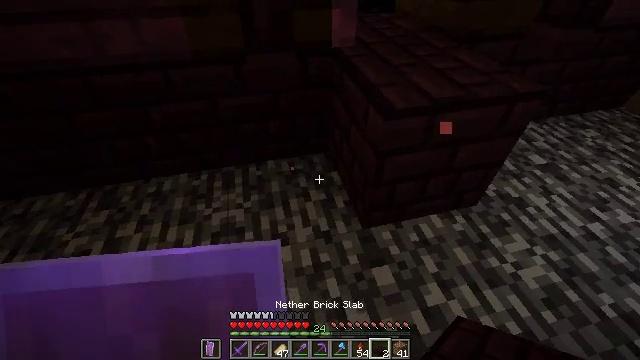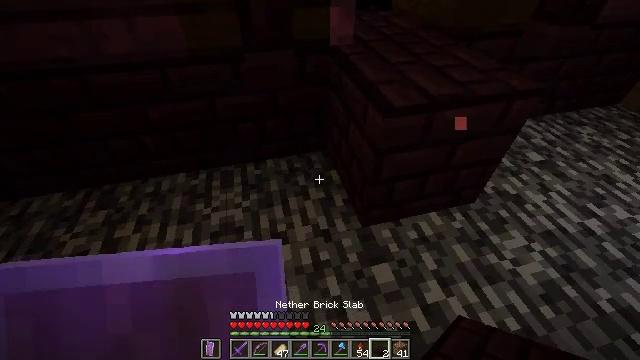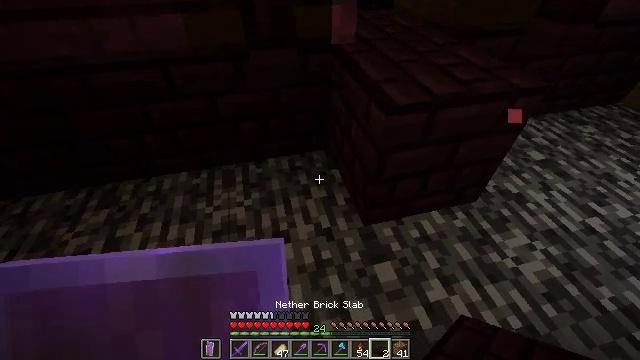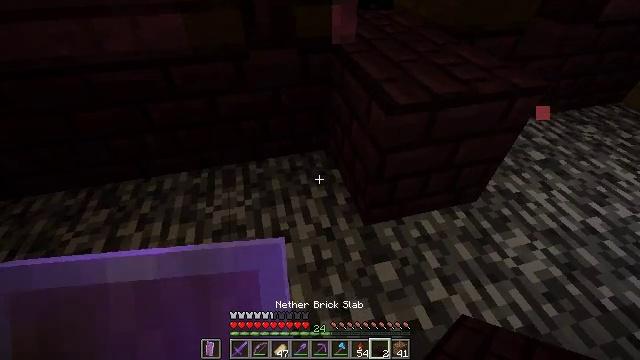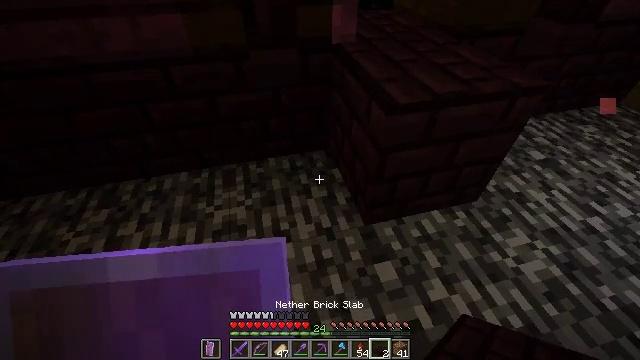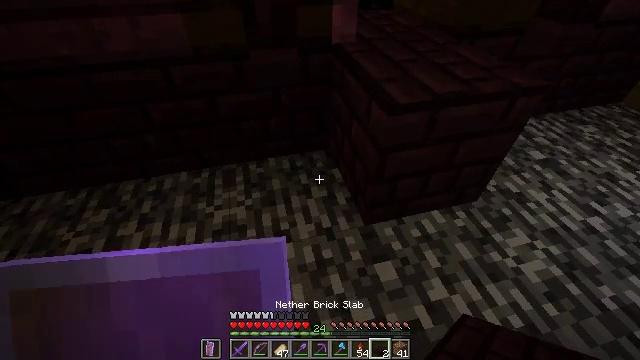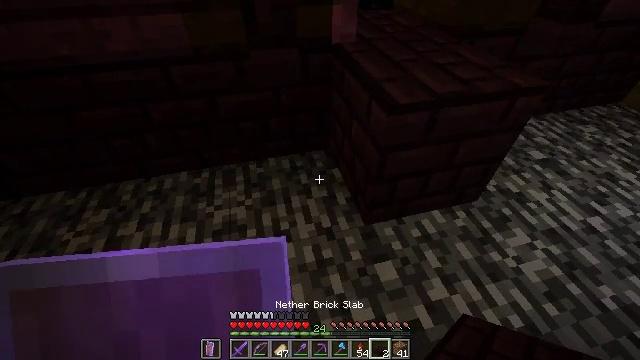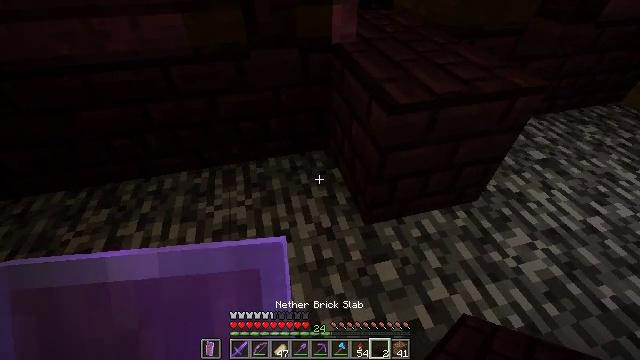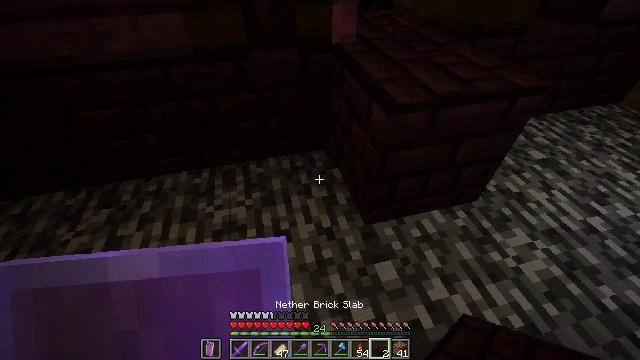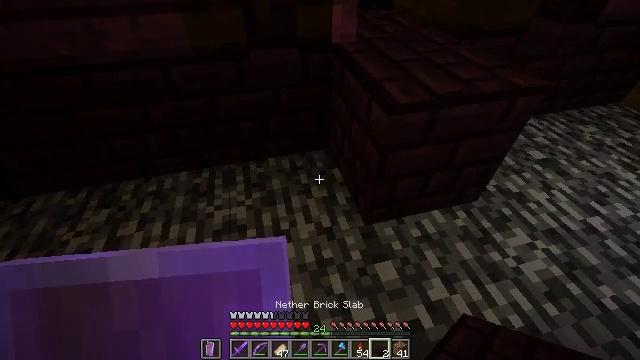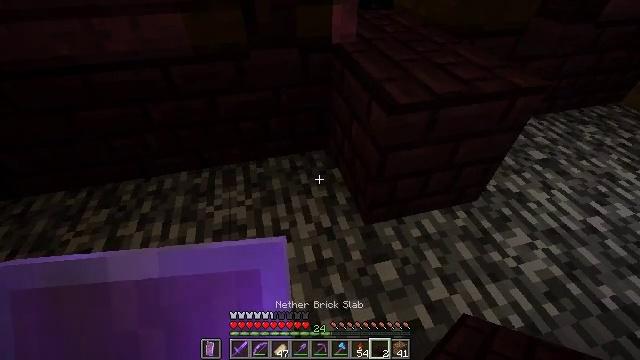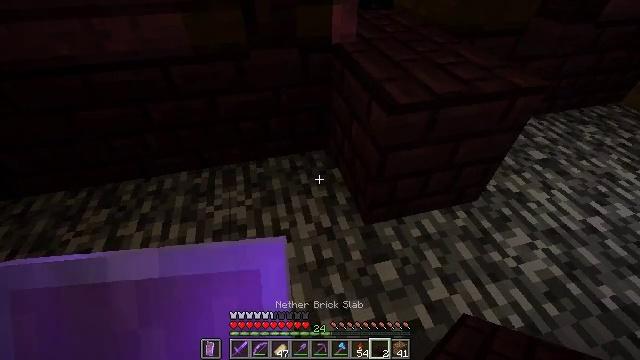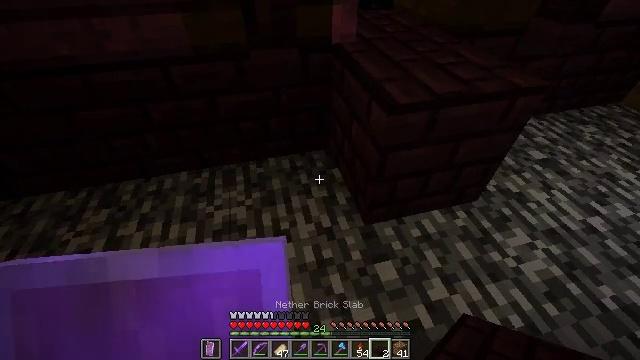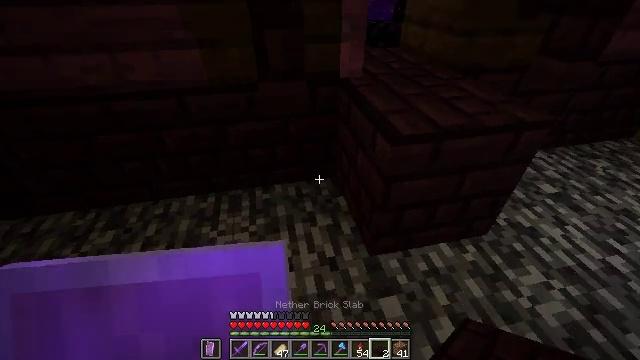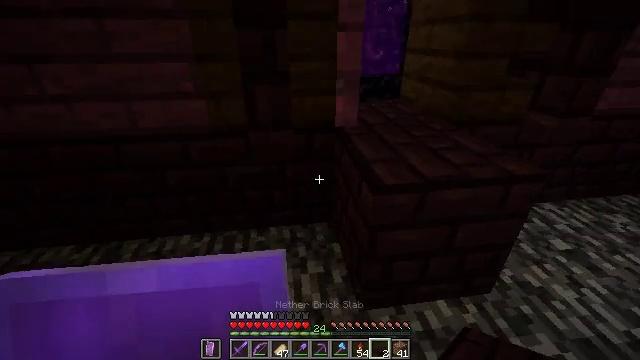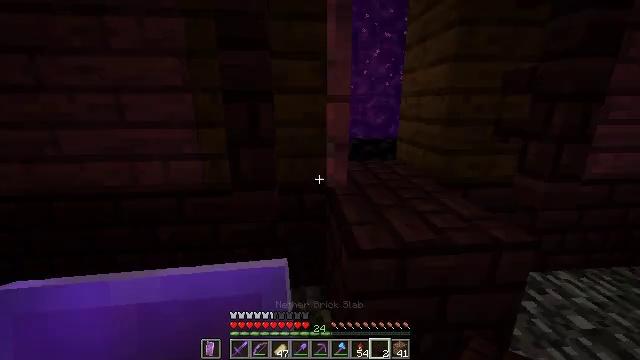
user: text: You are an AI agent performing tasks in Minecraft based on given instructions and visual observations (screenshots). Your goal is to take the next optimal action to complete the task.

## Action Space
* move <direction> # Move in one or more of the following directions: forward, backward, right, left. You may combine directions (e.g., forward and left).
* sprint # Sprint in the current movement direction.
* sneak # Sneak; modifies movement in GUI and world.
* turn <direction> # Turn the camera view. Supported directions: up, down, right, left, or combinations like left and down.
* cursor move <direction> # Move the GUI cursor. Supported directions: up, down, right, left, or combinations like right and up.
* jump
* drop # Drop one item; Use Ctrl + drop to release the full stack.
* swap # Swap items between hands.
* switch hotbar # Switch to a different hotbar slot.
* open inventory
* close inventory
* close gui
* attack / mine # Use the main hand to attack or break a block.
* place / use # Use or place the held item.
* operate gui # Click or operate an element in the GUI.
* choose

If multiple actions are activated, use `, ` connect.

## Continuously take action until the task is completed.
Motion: motion action
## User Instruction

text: Mine nether bricks.
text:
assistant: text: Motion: no_op
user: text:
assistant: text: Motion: no_op
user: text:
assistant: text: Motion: no_op
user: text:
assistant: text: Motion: no_op
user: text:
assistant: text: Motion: no_op
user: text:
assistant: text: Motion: no_op
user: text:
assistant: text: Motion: no_op
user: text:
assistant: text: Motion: no_op
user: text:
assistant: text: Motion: no_op
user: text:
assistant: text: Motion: no_op
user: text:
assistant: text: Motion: no_op
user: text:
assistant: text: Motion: no_op
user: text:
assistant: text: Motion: move right, turn left and up
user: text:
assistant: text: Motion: move right, turn left and up
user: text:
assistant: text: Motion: move right, turn left and up
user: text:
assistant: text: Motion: move right, turn left and up
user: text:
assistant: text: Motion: move right, turn up
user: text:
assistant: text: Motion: move right
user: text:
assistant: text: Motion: move right
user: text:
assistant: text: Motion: no_op
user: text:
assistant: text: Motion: no_op
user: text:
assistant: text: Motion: no_op
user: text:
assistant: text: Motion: no_op
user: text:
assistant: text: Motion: no_op
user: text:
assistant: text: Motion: no_op
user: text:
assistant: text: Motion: no_op
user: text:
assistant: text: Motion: no_op
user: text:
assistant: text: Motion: no_op
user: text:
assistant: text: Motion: turn left and down
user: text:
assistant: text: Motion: turn left and down